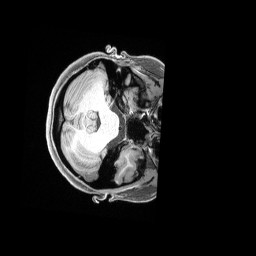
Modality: T1w
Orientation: axial
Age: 22
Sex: female
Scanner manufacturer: siemens
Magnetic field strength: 3 T
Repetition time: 2.4 s
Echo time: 0.00228 s